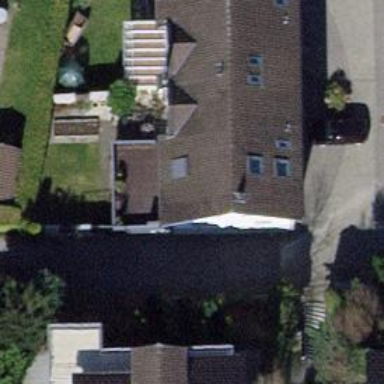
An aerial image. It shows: Simple house.